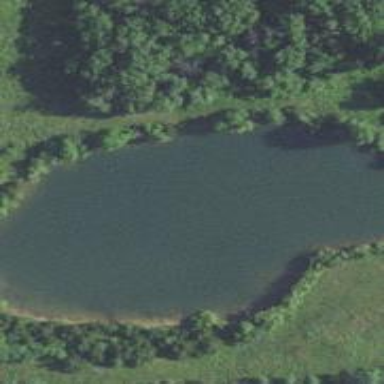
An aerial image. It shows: Pond with natural water.